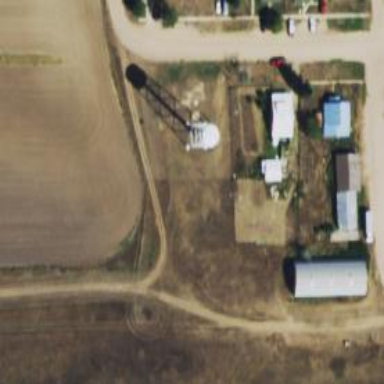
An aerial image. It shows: Water tower that is man-made.